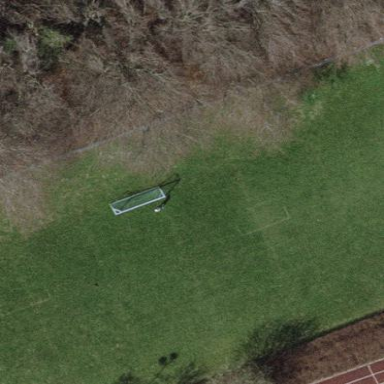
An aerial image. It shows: Soccer pitch designated for leisure and sports activities.